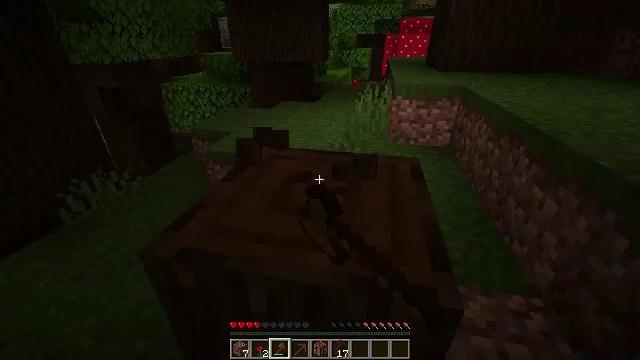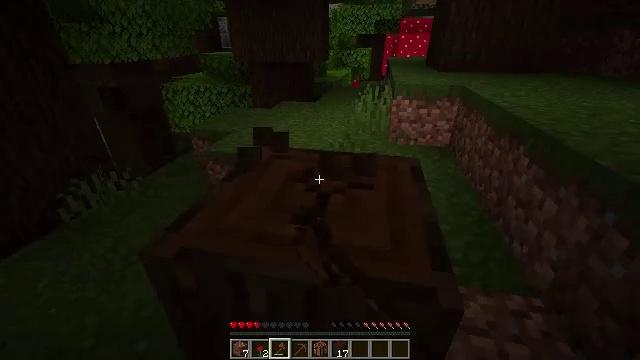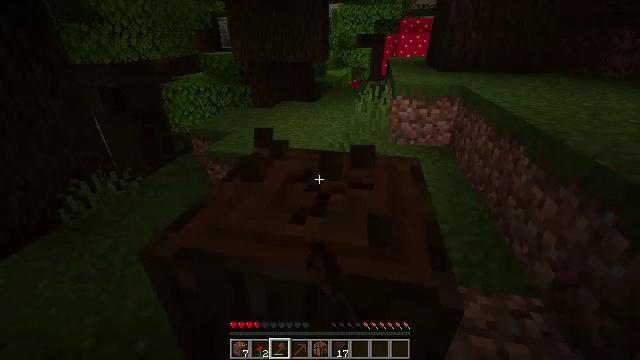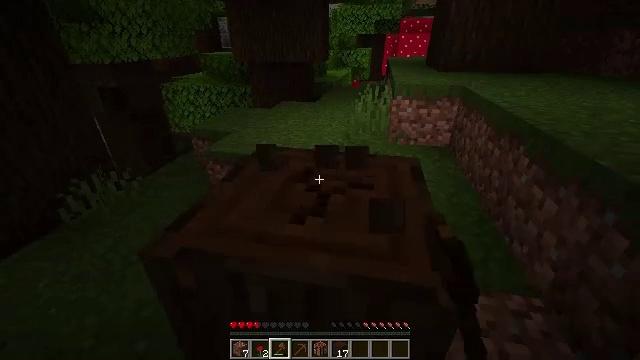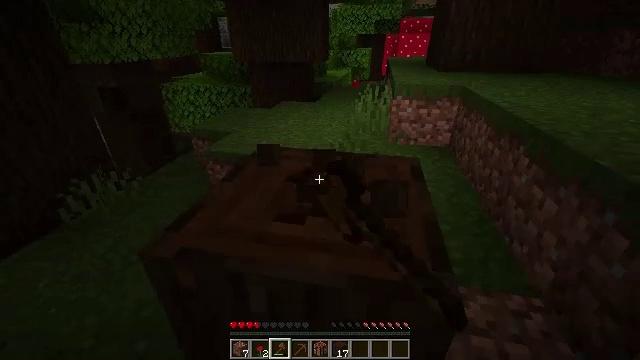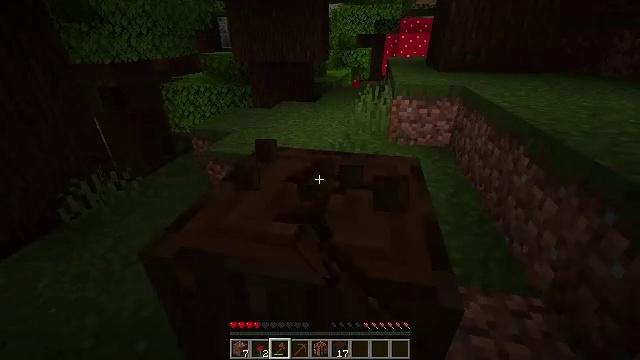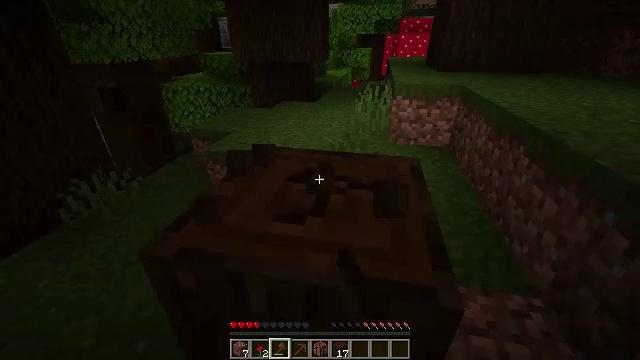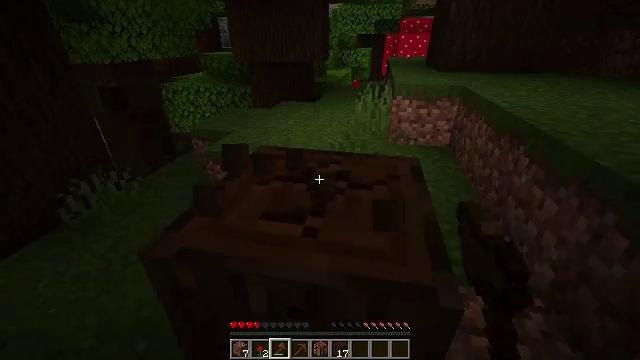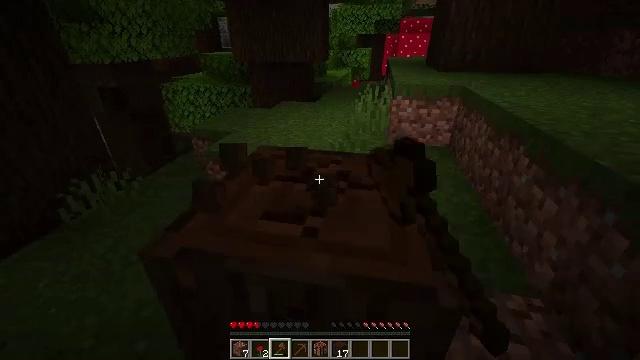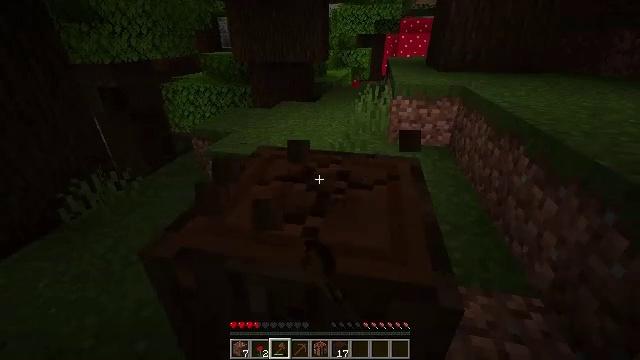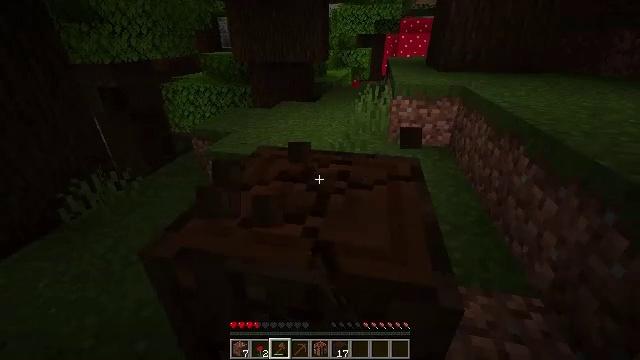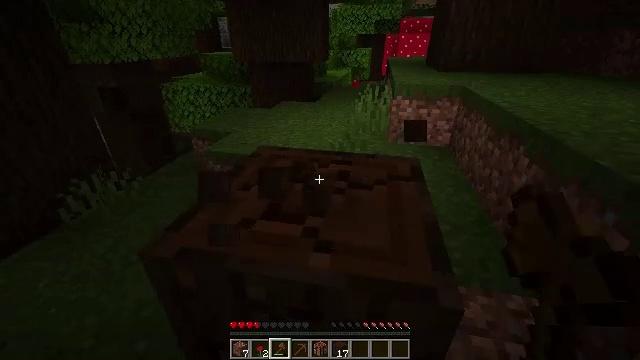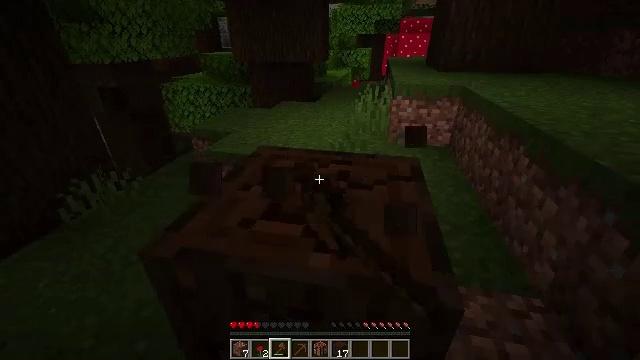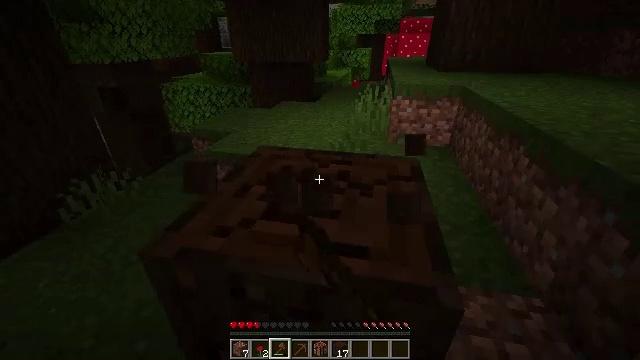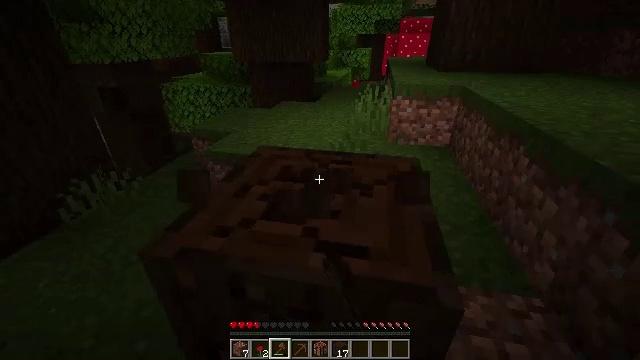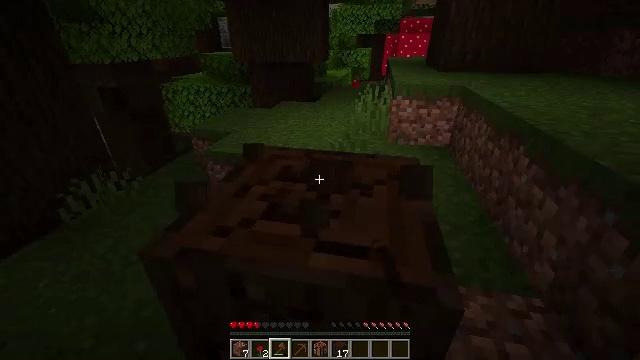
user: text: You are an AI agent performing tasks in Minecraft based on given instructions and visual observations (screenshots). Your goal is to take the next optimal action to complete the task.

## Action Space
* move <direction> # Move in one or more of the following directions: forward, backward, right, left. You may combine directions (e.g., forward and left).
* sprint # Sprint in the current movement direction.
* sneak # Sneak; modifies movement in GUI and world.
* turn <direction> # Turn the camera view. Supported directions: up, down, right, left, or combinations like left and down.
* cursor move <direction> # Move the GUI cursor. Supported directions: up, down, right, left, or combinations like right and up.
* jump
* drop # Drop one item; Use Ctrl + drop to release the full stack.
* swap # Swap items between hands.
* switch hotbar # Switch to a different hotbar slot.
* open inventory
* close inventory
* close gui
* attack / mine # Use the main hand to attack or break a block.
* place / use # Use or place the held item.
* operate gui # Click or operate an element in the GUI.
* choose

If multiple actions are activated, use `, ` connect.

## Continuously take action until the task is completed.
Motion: motion action
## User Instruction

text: Break the dark oak log in the forest.
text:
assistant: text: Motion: attack / mine
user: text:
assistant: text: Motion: attack / mine
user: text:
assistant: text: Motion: attack / mine
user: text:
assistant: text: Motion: attack / mine
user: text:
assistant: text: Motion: attack / mine
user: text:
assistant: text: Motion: attack / mine
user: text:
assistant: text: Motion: attack / mine
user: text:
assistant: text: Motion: attack / mine
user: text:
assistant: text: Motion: attack / mine
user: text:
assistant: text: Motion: attack / mine
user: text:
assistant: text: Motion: attack / mine
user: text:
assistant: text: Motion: attack / mine
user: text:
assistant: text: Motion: attack / mine
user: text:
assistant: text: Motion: attack / mine
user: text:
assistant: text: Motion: attack / mine
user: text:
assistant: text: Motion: attack / mine
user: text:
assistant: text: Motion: attack / mine
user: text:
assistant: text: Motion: attack / mine
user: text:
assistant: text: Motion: attack / mine
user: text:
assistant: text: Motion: attack / mine
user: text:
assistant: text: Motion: attack / mine
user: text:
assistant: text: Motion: attack / mine
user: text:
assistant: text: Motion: attack / mine
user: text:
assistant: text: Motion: attack / mine
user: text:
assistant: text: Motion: attack / mine
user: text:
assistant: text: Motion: attack / mine
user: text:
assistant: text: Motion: attack / mine